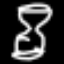
Label: hourglass